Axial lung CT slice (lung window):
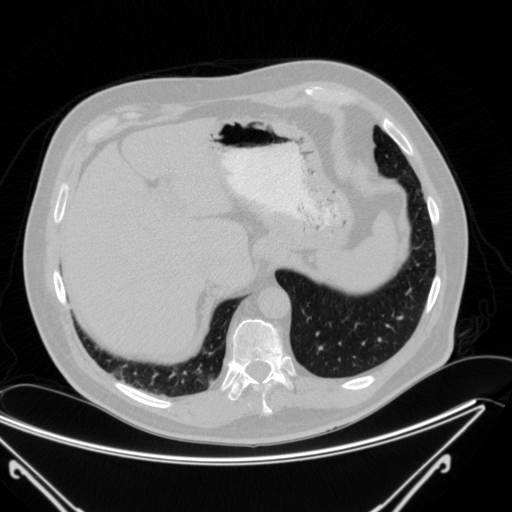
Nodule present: no